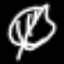
Label: leaf